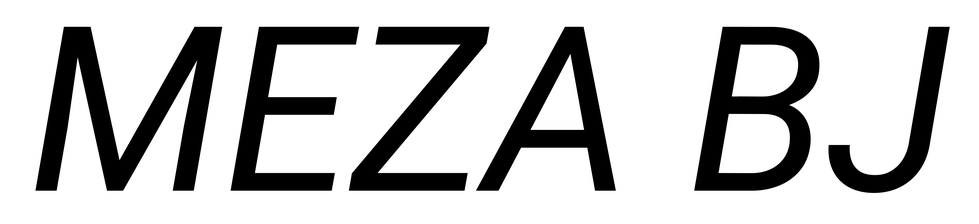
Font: Roboto-Italic_Italic